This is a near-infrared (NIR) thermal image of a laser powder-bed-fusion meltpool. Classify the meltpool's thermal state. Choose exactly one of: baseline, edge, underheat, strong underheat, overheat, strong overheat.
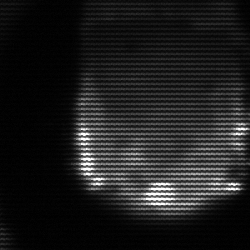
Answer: edge